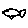
Label: fish